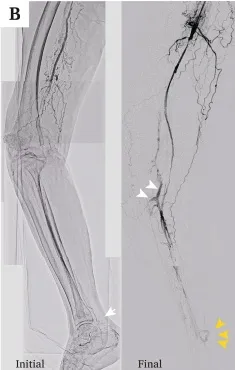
Angiography of an iatrogenic arteriovenous fistula in first to third sessions of endovascular therapy, and delayed wound healing in the right foot. (D) Delayed wound healing in the second toe and a new wound in the fifth toe and heel.
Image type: radiology (x_ray)